Field crop: maize
Growth stage: 2
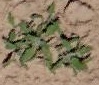
Species: atriplex